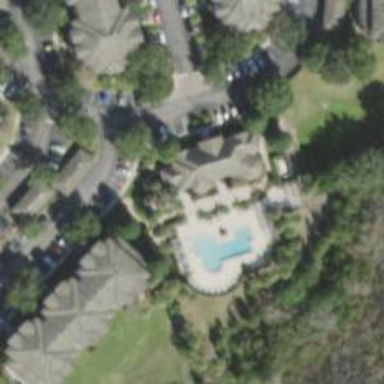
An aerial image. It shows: Swimming pool located in leisure land.